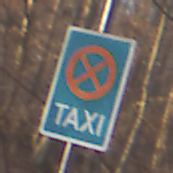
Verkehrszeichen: Taxenstand
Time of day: SunriseSunset
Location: Outdoor (Nature)
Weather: Clear
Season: Autumn
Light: Natural